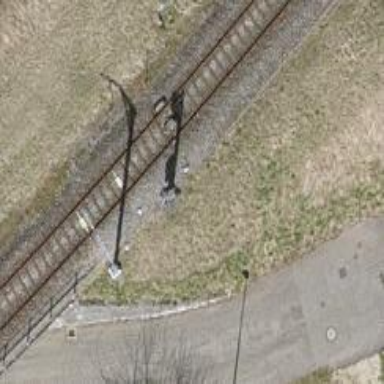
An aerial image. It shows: Railway signal.